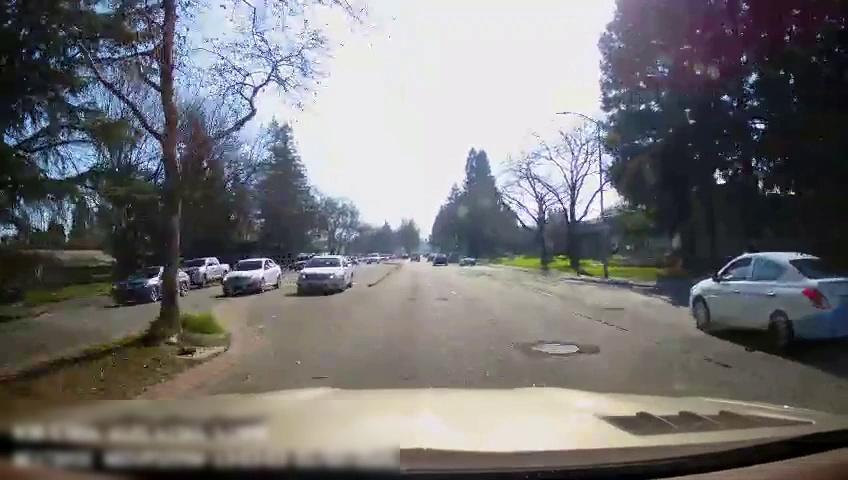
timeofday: Day
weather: Sunny
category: Drivable Space
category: Vehicles | Truck
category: Vehicles | Car
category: Vehicles | Car
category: Vehicles | Truck
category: Vehicles | Car
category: Vehicles | Car
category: Vehicles | Car
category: Vehicles | Truck
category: Vehicles | Car
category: Vehicles | Car